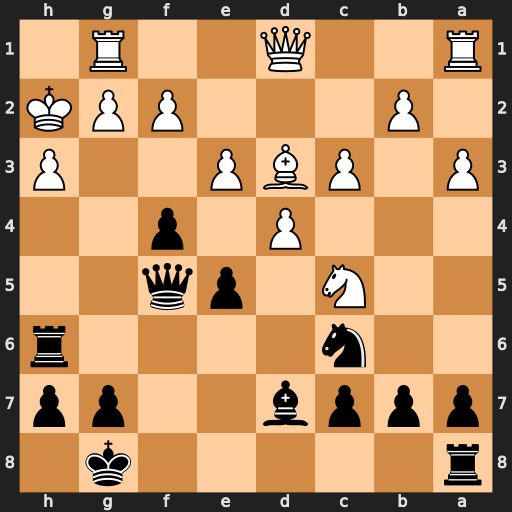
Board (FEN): r5k1/pppb2pp/2n4r/2N1pq2/3P1p2/P1PBP2P/1P3PPK/R2Q2R1
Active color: b
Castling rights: -
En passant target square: -
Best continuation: Rxh3+ gxh3 Qxh3#